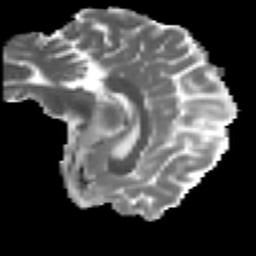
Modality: MD
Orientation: sagittal
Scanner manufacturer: ge
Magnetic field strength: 3 T
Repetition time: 7.98 s
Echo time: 0.0701 s